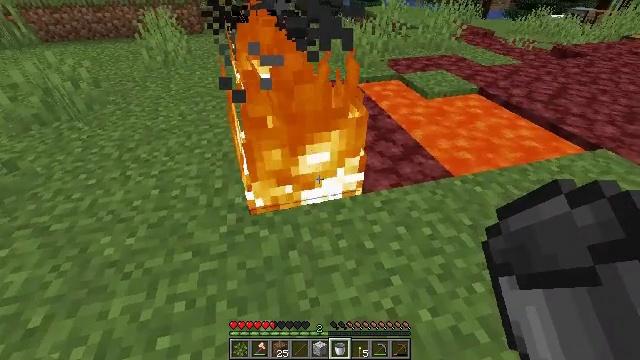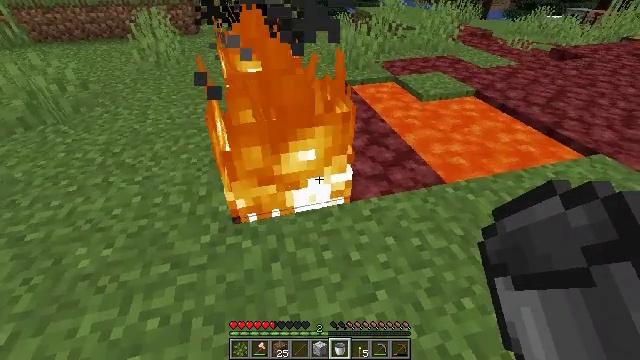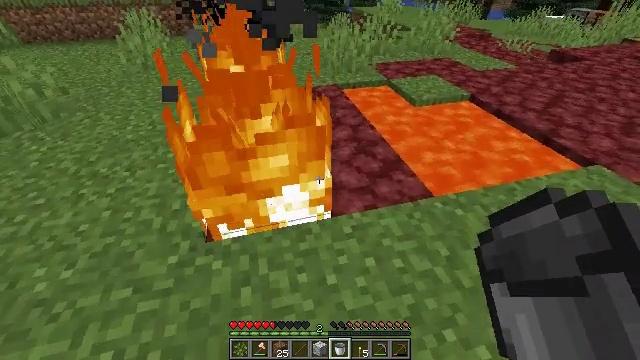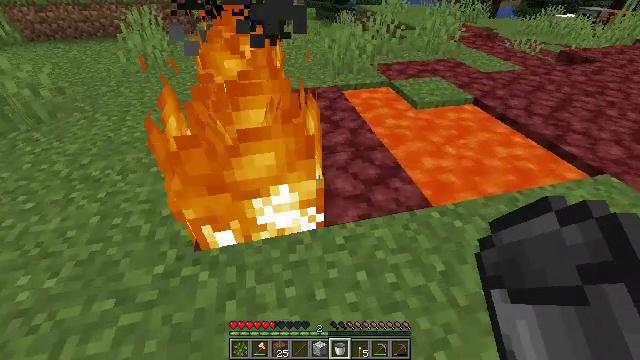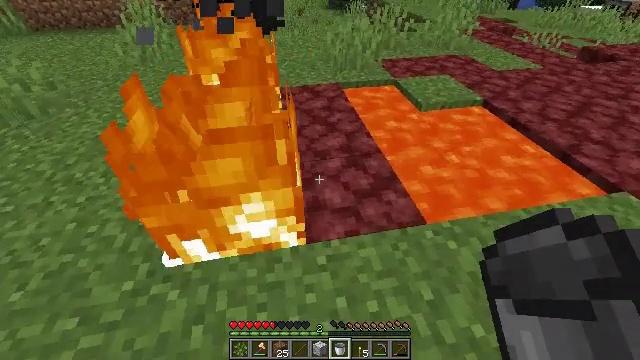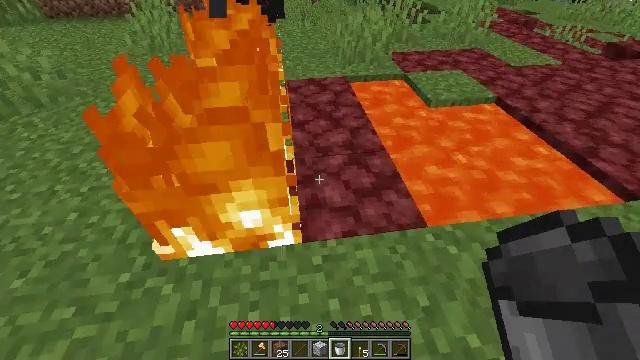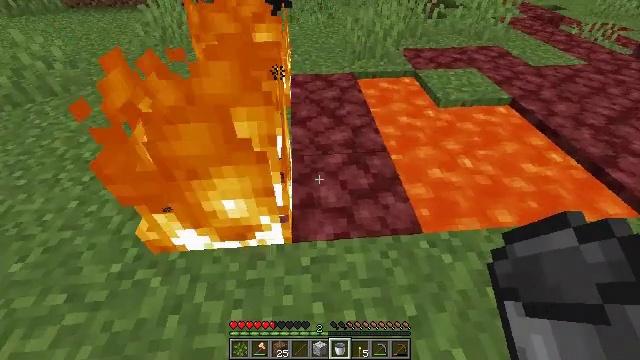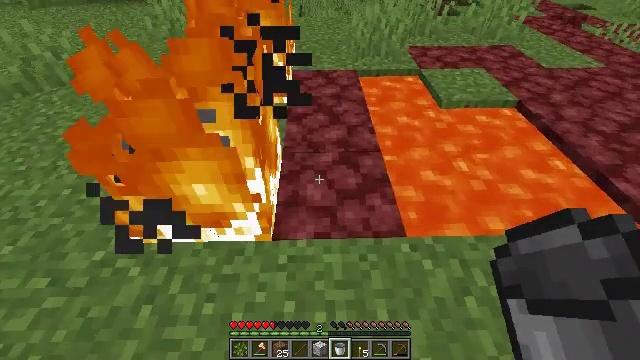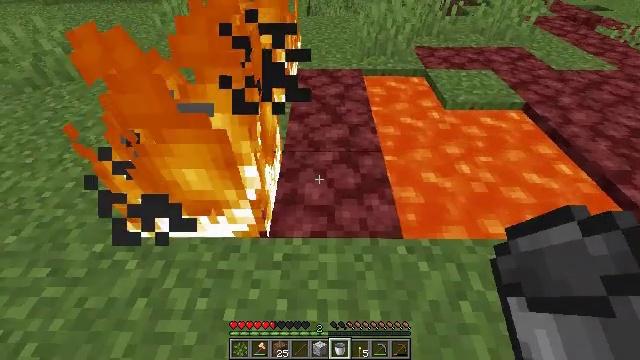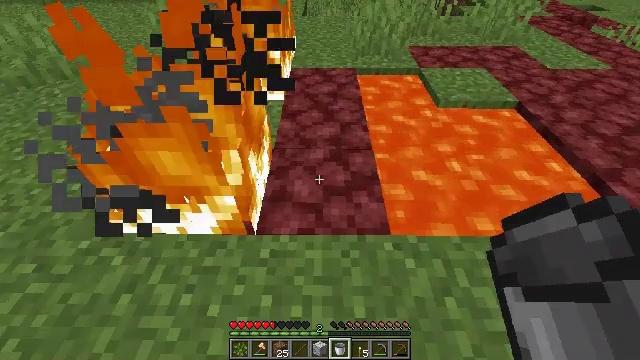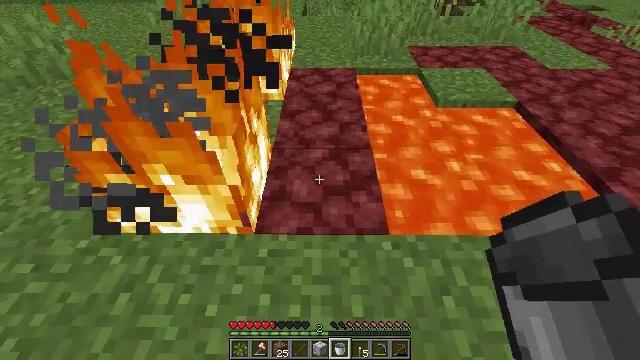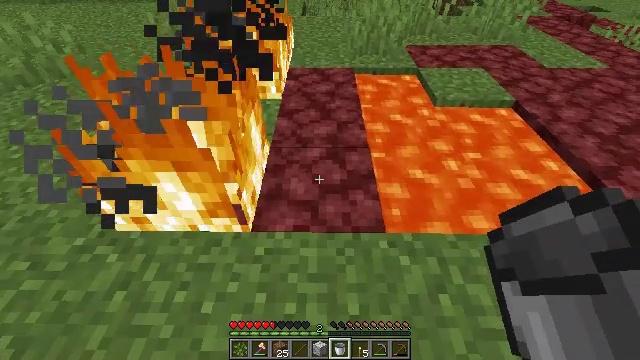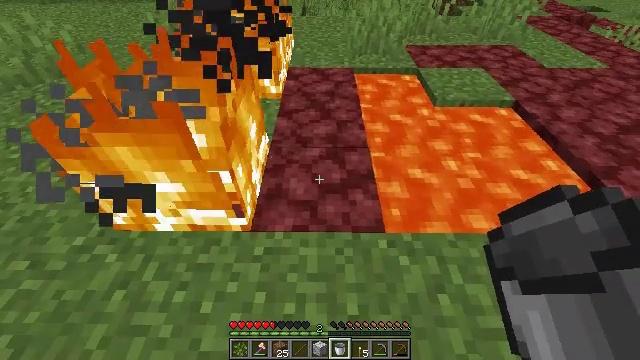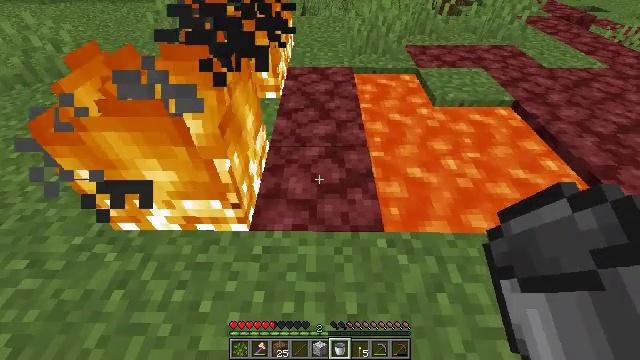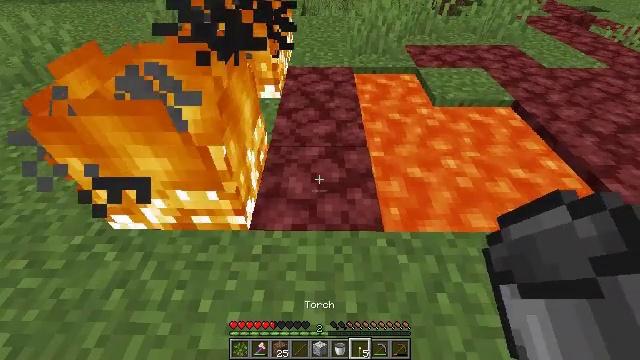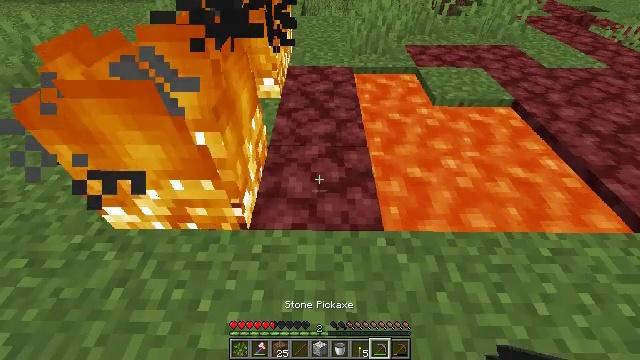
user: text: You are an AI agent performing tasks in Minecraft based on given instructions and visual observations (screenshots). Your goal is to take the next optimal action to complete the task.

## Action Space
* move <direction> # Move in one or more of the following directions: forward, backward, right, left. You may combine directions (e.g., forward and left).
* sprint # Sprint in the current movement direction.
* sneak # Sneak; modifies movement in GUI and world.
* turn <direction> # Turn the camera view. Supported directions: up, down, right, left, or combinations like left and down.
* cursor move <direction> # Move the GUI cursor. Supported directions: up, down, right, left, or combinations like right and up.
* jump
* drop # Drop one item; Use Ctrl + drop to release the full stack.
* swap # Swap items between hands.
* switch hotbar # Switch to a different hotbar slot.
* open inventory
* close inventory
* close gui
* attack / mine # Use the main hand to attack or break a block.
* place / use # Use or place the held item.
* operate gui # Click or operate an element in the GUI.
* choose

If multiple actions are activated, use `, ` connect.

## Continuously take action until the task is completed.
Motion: motion action
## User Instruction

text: Mine the netherrack in the Nether.
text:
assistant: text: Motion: move forward and move right
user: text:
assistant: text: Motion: move forward and move right
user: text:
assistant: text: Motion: move forward and move right, turn left
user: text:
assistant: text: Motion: move forward and move right, turn left and down
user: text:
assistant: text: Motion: move right, turn left and down
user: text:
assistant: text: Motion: move right, turn left and down
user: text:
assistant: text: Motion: turn left
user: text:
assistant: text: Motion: turn left
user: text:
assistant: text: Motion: no_op
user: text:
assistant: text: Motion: no_op
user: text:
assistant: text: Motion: no_op
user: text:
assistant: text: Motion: no_op
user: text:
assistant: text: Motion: no_op
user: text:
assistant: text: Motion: no_op
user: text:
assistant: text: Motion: no_op
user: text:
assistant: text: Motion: no_op
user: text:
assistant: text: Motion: no_op
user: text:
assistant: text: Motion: no_op
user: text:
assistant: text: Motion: no_op
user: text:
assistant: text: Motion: no_op
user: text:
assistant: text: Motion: no_op
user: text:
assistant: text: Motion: no_op
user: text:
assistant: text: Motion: no_op
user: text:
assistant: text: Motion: no_op
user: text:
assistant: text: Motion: no_op
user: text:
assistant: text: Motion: no_op
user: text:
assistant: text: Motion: no_op
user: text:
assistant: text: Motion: no_op
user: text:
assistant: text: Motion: no_op
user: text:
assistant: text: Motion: attack / mine